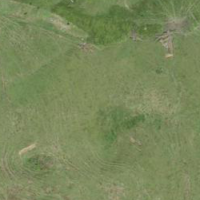
EUNIS habitat code: 23
Species observed at this site:
Lyrurus tetrix
Carduelis citrinella
Remiz pendulinus
Falco columbarius
Circus macrourus
Lullula arborea